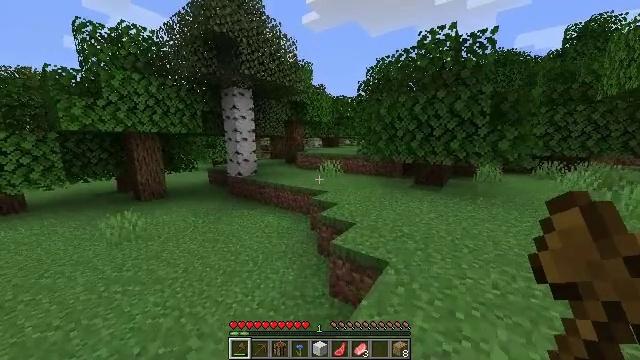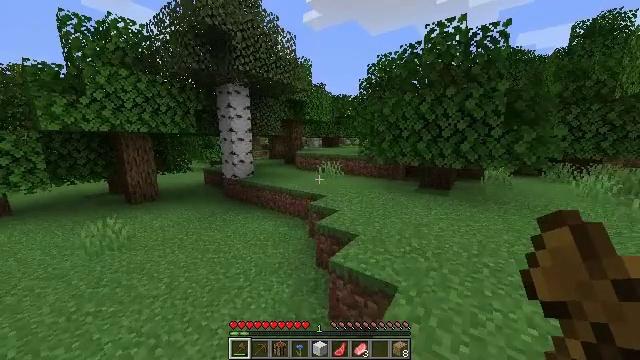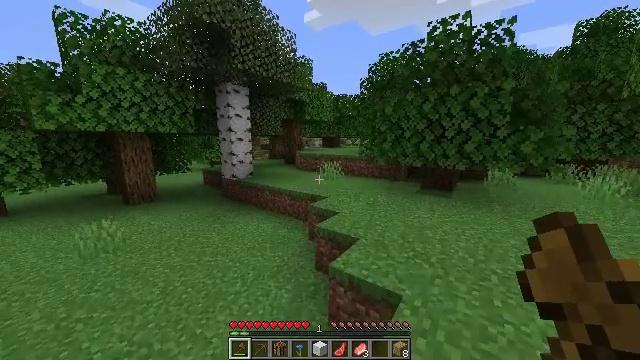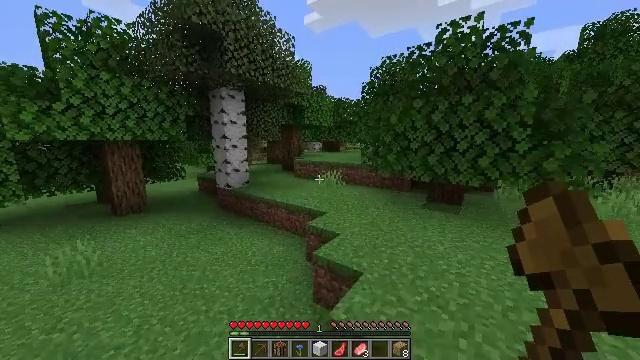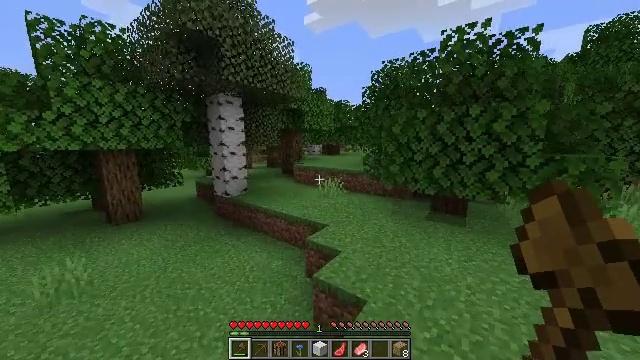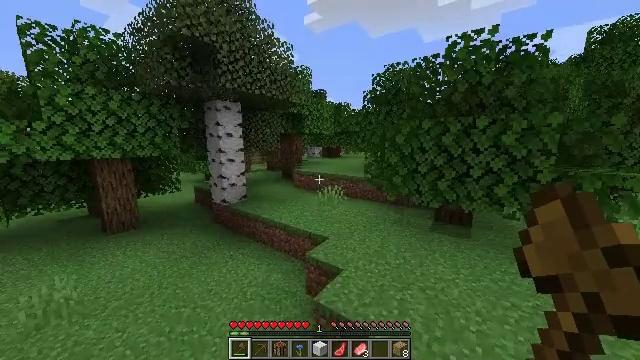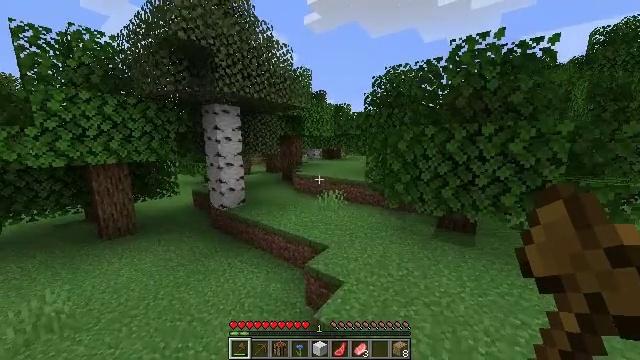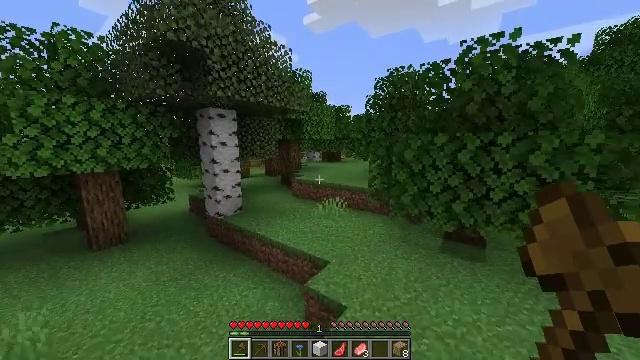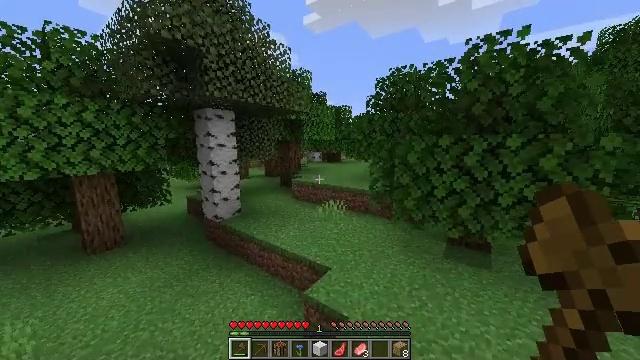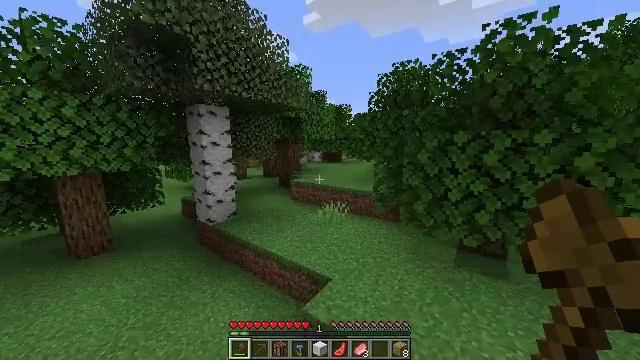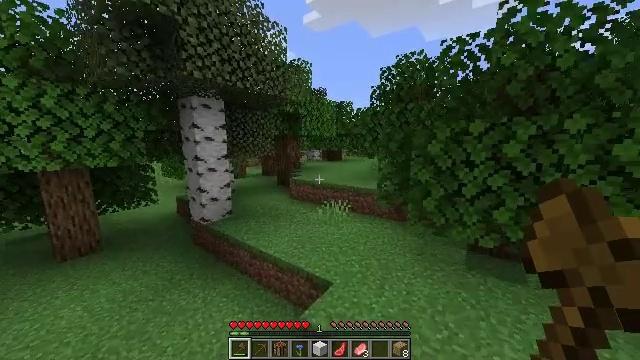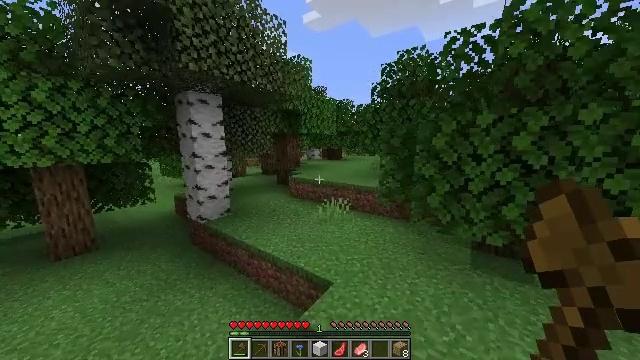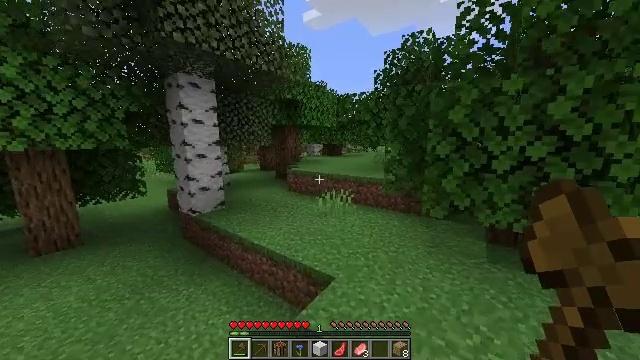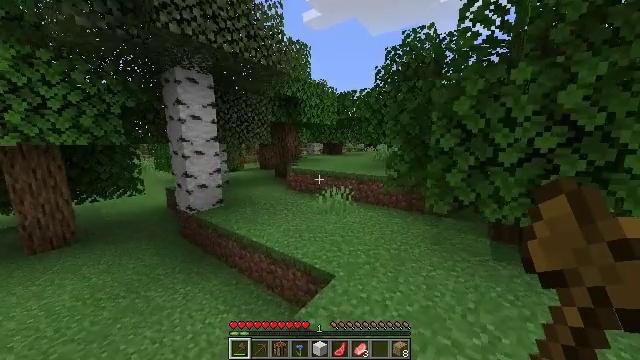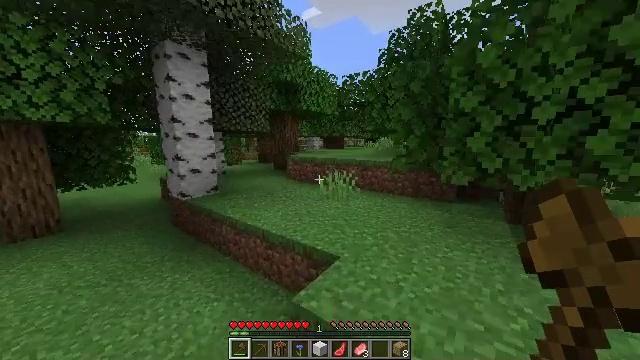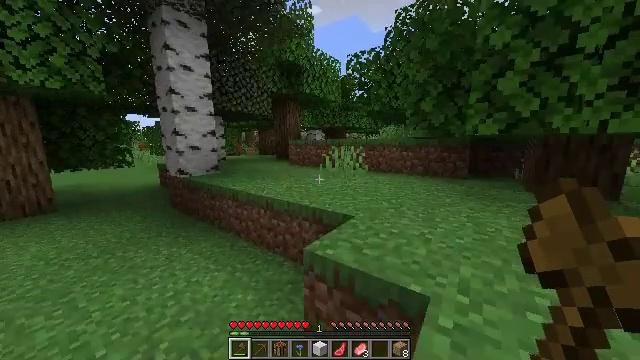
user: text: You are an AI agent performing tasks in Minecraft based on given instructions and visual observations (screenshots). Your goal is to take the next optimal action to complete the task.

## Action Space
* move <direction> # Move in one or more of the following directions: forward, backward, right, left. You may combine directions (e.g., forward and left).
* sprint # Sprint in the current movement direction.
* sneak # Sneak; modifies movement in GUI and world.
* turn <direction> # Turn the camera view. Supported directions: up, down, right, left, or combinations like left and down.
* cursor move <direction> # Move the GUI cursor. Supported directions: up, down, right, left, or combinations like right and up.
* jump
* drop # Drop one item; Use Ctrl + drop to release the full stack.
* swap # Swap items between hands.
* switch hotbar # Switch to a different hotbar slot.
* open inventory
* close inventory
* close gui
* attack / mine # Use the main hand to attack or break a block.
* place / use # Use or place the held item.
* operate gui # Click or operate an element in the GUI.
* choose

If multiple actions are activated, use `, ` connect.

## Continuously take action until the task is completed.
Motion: motion action
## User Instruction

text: Gather sugar cane for crafting.
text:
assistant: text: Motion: move forward
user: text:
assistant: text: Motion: move forward
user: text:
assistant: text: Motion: move forward, jump
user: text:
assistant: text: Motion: move forward, jump
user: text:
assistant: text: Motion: move forward, jump
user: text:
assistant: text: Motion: move forward
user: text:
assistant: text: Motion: move forward
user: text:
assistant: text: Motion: move forward
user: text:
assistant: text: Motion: move forward
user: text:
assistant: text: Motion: move forward
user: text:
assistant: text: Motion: move forward
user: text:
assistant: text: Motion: move forward
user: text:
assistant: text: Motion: move forward
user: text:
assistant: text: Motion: move forward
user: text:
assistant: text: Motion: move forward, jump
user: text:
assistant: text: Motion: move forward, jump
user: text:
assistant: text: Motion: move forward, jump
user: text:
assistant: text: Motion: move forward, jump
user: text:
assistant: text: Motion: move forward
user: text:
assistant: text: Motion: move forward
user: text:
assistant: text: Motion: move forward
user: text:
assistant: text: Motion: move forward
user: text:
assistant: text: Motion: move forward
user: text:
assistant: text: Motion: move forward
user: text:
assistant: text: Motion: move forward
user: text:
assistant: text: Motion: move forward
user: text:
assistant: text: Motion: move forward
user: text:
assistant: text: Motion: move forward
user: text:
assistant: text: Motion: move forward
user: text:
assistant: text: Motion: move forward, jump